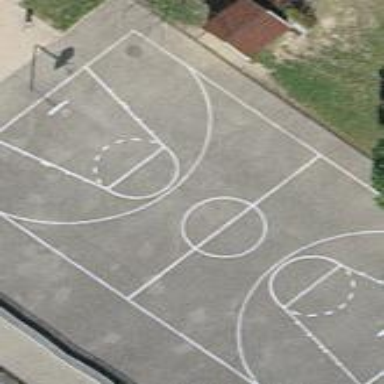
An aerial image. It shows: Basketball court located in leisure land pitch.